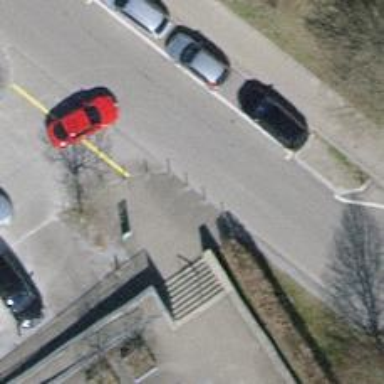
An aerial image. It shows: Bollard barrier.